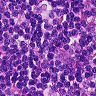
Metastatic tissue present: no